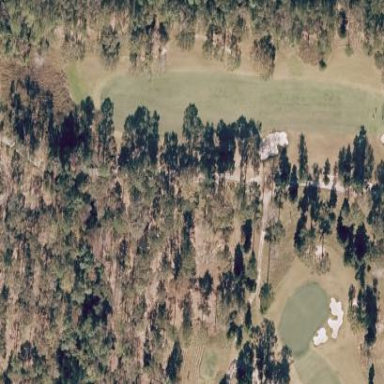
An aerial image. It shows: Rough area in golf course.